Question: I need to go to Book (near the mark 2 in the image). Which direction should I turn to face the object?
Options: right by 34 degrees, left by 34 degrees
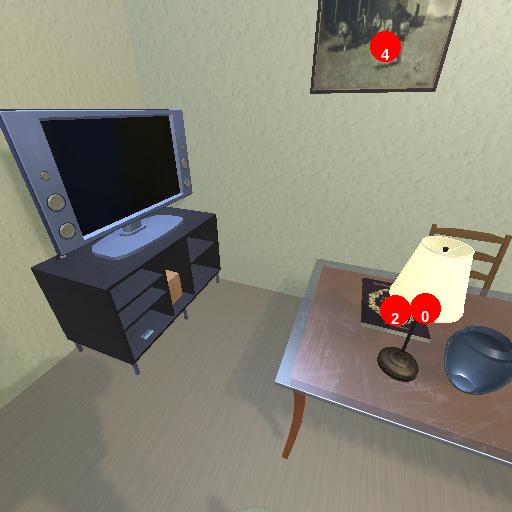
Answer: right by 34 degrees